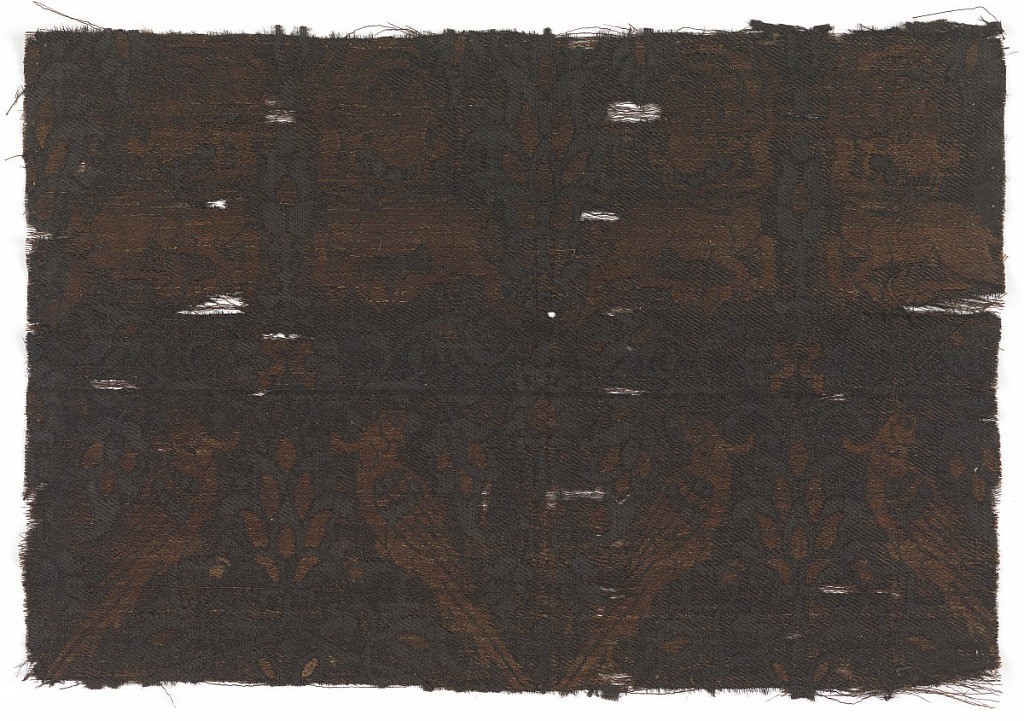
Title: Fragment
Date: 13th or 14th century
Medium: silk and metallic Technique: twill weave
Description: Paired parrots and horned quadrupeds against a background of verdant foliage. Entire piece has been dyed black although it was probable that it was originally in several colors.